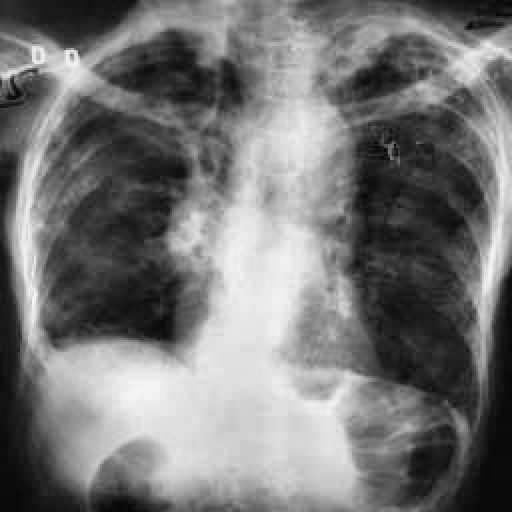
Finding: TUBERCULOSIS